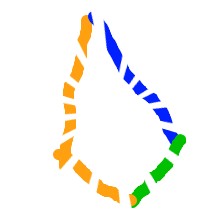
Shape: kite